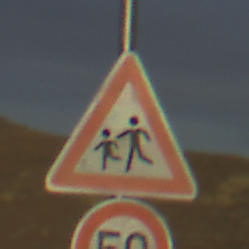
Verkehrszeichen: KinderRechts
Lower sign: Geschwindigkeit50
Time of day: SunriseSunset
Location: Outdoor (Nature)
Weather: PartlyCloudy
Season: NotSpecified
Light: Natural